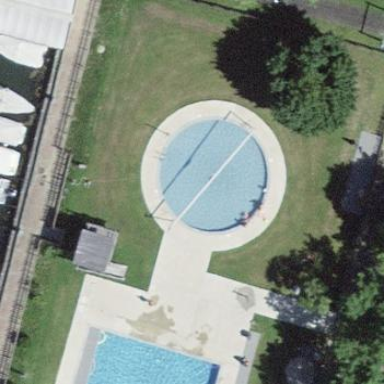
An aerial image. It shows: Swimming pool located in leisure land.